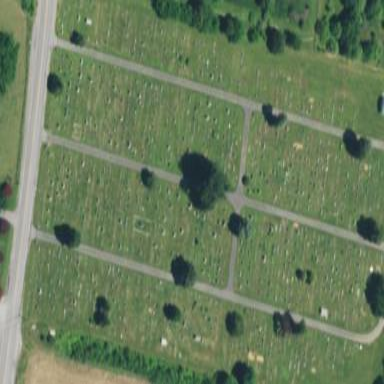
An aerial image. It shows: Cemetery.